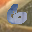
Label: 6